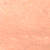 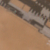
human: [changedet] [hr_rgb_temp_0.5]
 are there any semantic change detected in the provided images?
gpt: An airport was created in the desert on the upper part.